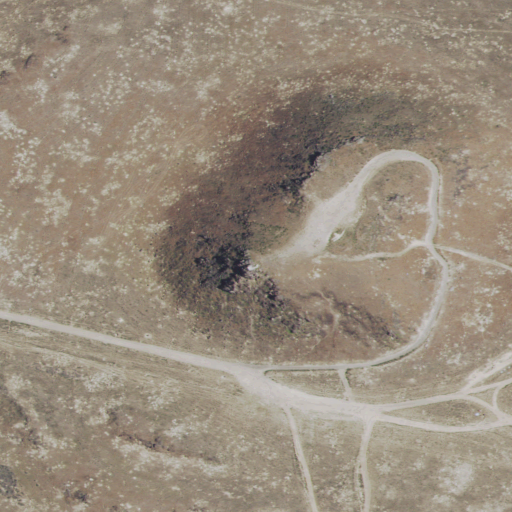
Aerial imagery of mountain in Idaho named Initial Point containing grassland, shrub, and open development